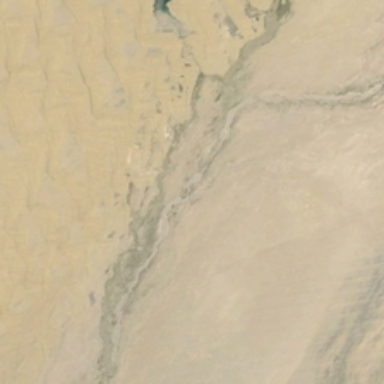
It is a piece of yellow desert .